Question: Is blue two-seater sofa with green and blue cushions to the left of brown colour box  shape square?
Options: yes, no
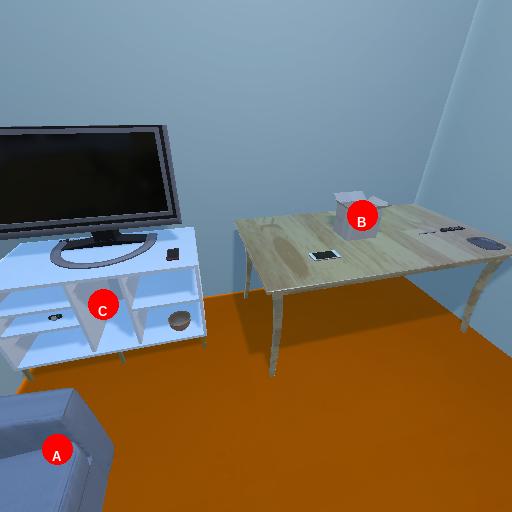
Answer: yes